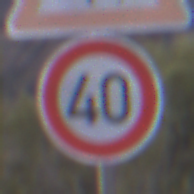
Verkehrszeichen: Geschwindigkeit40
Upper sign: KinderLinks
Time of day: Dusk
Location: Outdoor (Nature)
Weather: Clear
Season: NotSpecified
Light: Natural